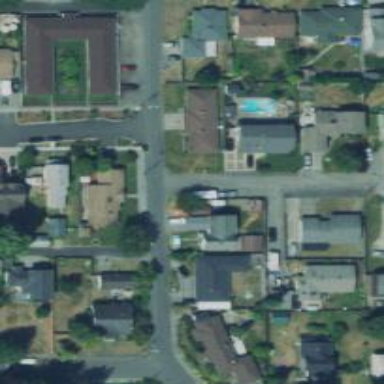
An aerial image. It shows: Alley classified as service road.